Aerial crown-view tile of a tropical tree (Barro Colorado Island, Panama), acquired 20241014:
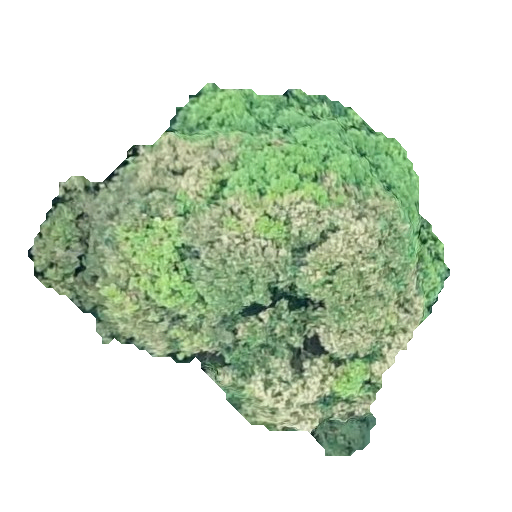
Species: Prioria copaifera
GBIF accepted scientific name: Prioria copaifera
Crown area: 148.889 m²